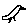
Label: bird